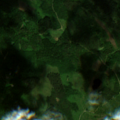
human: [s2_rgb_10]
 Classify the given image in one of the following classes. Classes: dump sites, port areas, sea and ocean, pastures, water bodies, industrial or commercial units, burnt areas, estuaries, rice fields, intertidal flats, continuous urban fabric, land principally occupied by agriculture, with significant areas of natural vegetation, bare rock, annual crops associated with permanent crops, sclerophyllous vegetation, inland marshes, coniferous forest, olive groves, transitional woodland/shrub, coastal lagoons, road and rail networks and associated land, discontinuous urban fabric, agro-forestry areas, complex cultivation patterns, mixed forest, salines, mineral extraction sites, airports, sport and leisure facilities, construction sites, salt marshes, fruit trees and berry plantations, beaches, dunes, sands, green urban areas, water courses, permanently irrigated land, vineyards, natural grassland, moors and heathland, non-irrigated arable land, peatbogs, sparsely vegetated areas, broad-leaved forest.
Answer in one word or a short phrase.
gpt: coniferous forest, mixed forest, transitional woodland/shrub